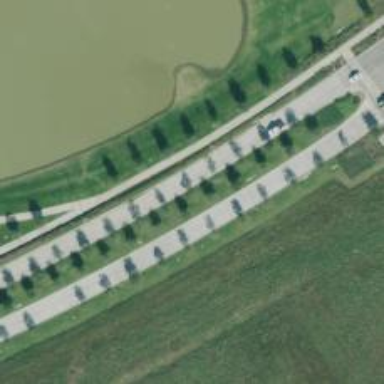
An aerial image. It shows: Row of trees in natural setting.